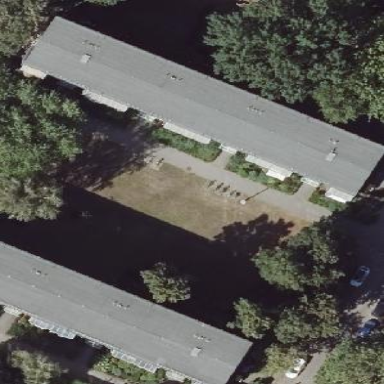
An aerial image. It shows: Flat-roofed apartment building with grey tar paper roof.